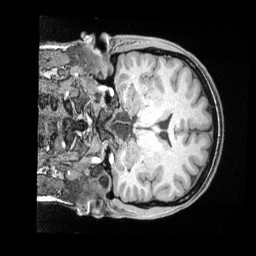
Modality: T1w
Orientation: coronal
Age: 35
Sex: female
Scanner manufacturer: siemens
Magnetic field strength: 3 T
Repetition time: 2 s
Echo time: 0.00211 s